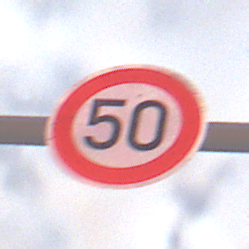
Verkehrszeichen: Geschwindigkeit50
Umgebung: Outdoor, Nature
Tageszeit: Night
Wetter: Overcast
Licht: Artificial
Jahreszeit: NotSpecified
Kontrast: LowContrast